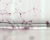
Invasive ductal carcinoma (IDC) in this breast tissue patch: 0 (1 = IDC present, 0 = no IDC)